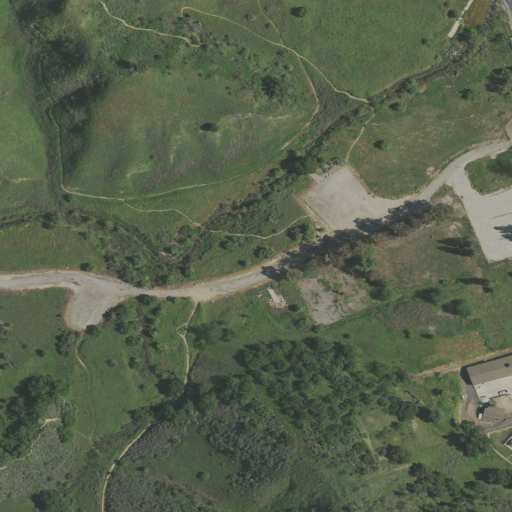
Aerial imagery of valley in California named Wiley Canyon containing shrub, grassland, open development, low intensity development, medium intensity development, and high intensity development